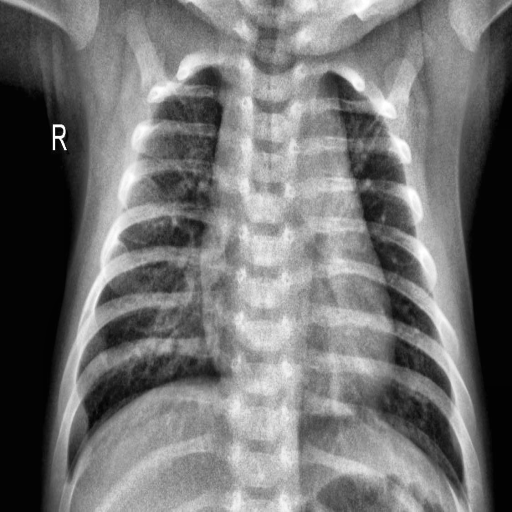
Finding: NORMAL